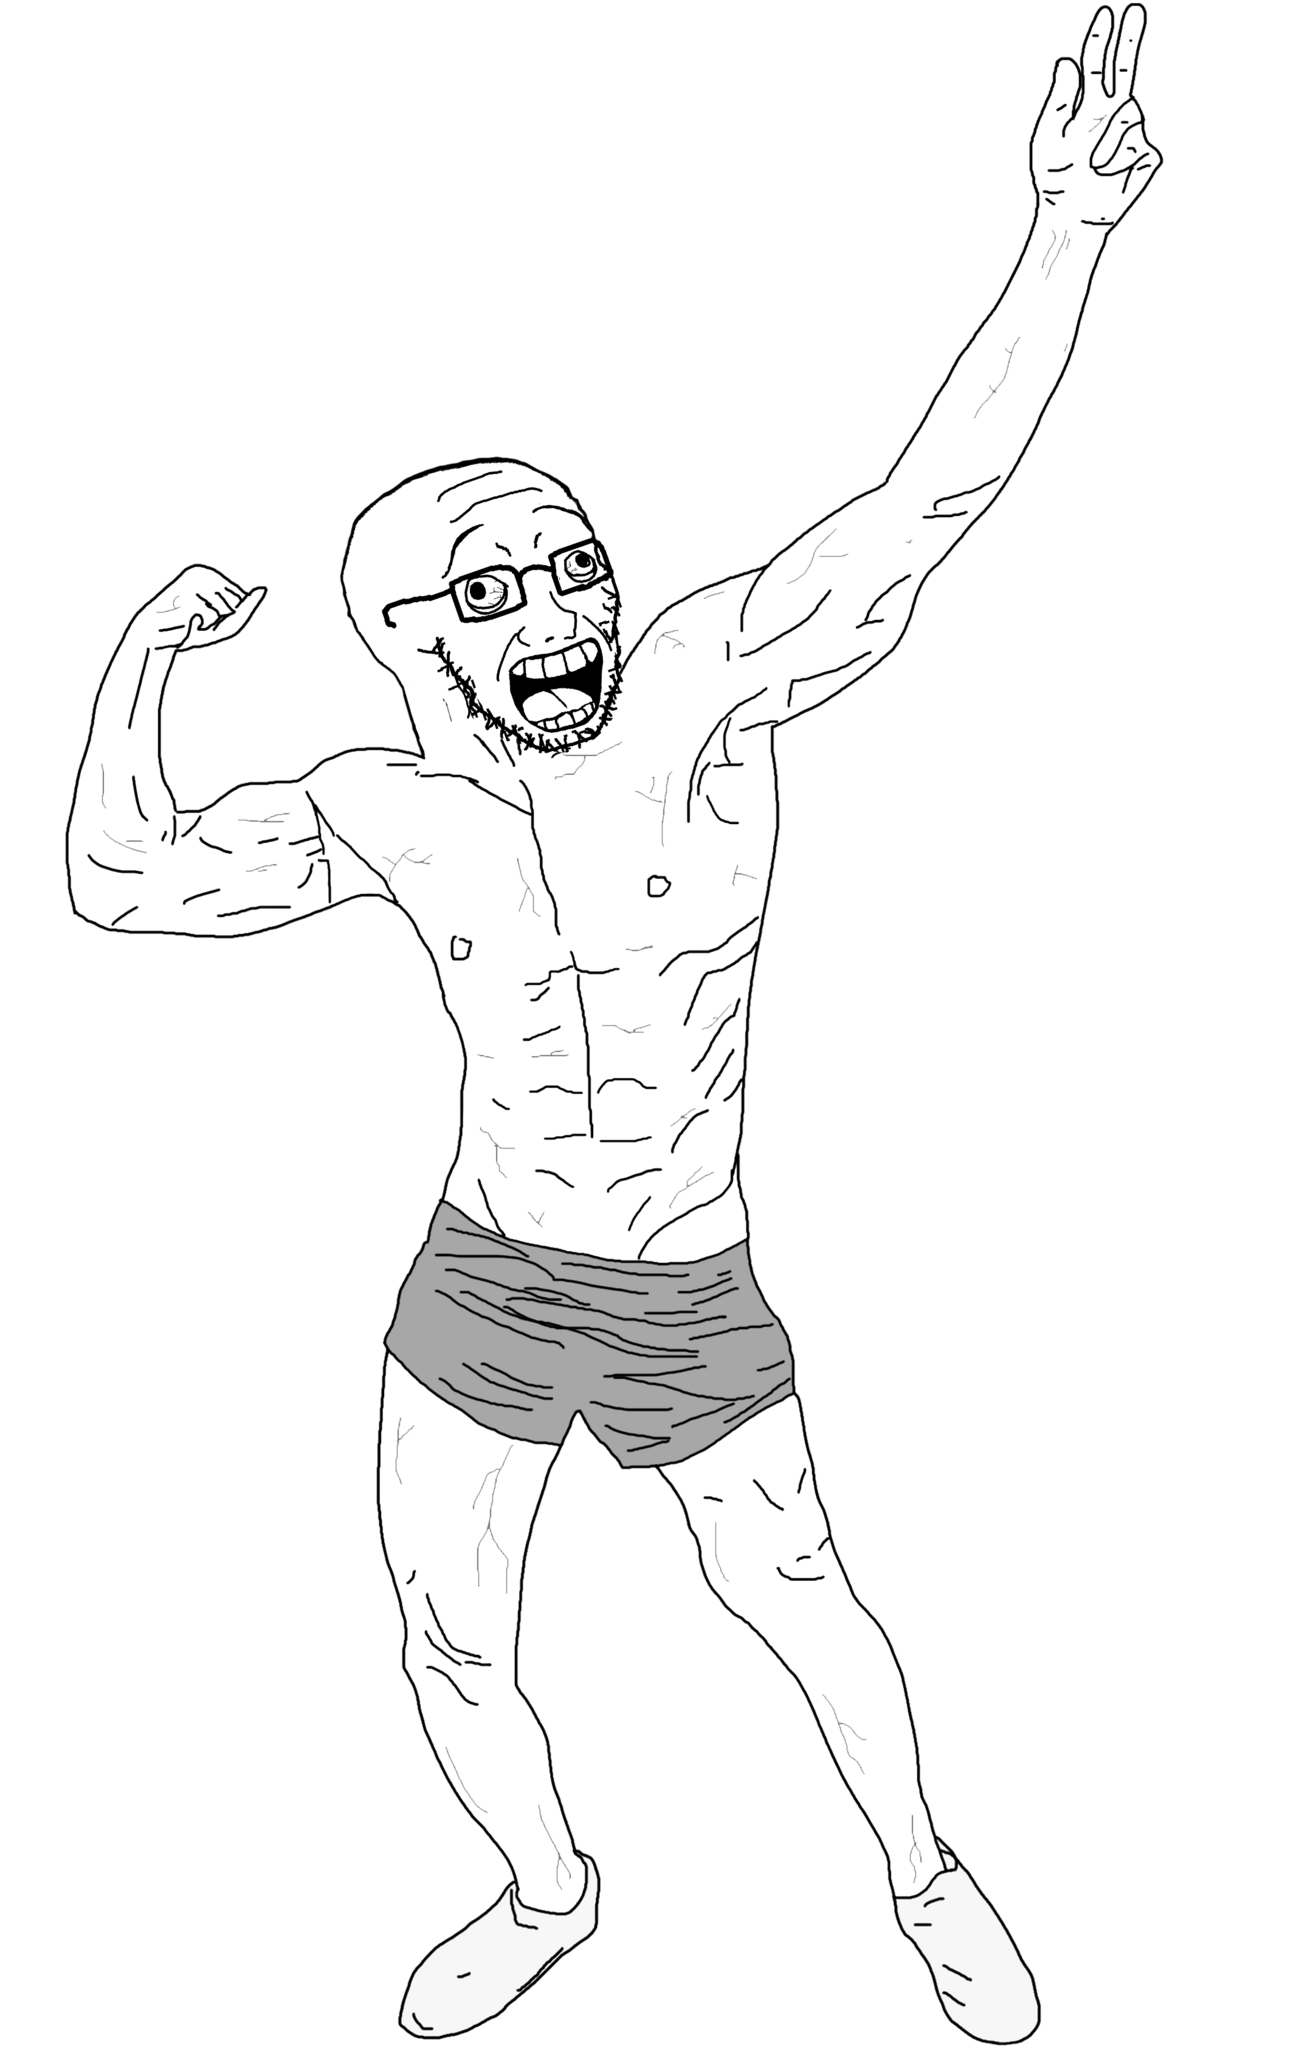
Label: 5_Stronkjak